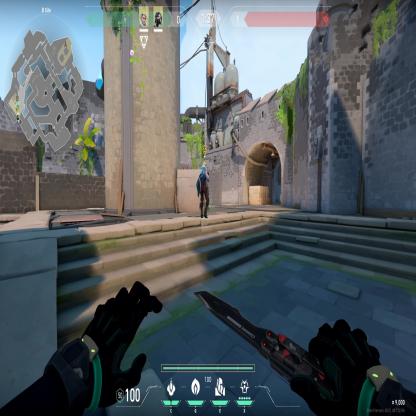
Label: teammate